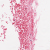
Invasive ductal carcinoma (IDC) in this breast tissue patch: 0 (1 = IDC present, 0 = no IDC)